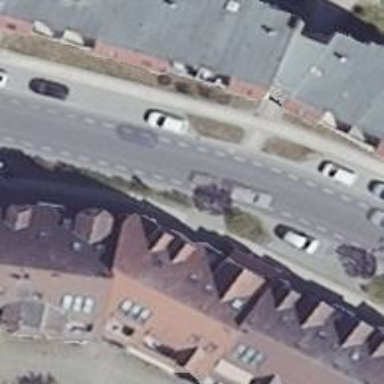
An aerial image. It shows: Residential road with asphalt surface. There are sidewalks on both sides and advisory cycle lane.